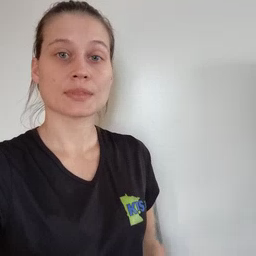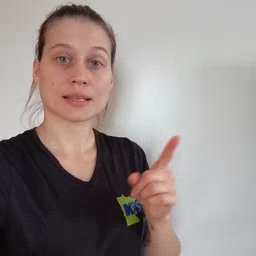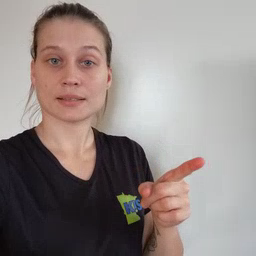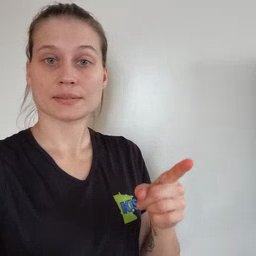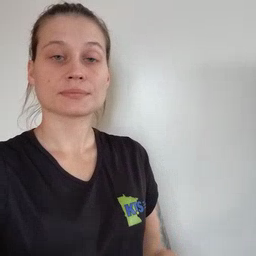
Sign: hesheit